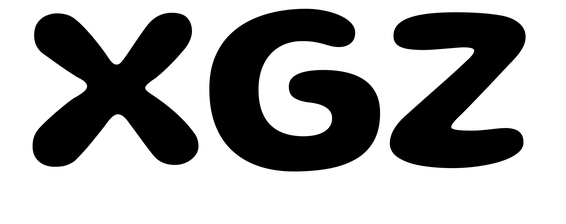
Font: Gluten_SemiBold